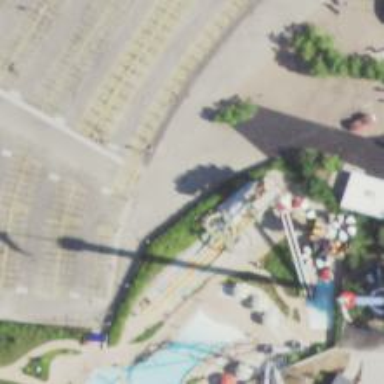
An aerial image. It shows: Water slide attraction.